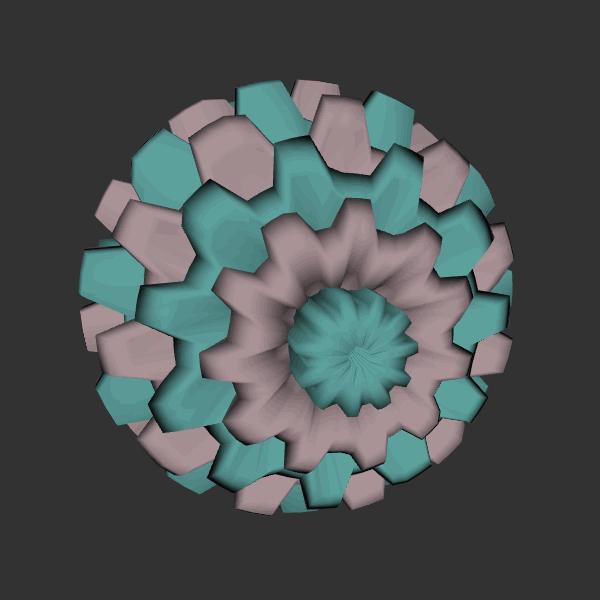
Background: dark